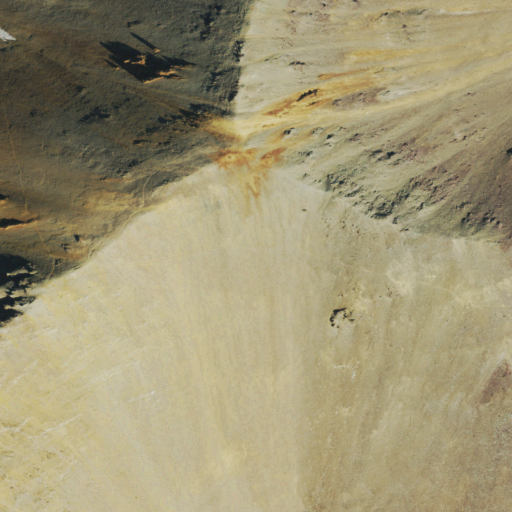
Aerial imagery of gap in Colorado named Electric Pass containing barren land, grassland, and shrub